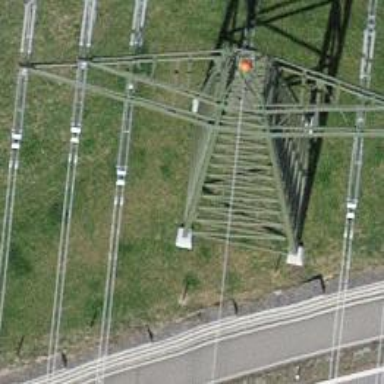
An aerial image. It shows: Three cables of power line.